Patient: sex M, age 69
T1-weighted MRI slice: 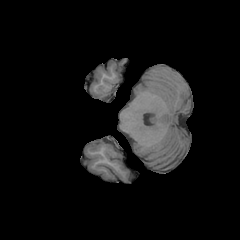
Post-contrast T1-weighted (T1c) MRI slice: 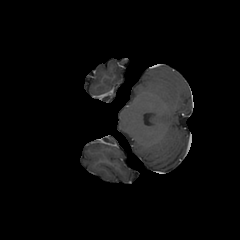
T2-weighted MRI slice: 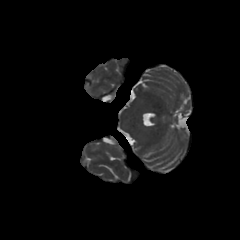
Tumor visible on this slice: no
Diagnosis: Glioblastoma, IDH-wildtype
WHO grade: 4